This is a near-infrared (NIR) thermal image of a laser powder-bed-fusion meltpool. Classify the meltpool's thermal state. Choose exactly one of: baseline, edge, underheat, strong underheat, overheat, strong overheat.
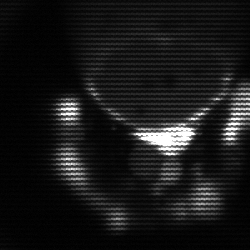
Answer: edge